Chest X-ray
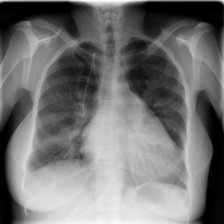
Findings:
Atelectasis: negative
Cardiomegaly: positive
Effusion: negative
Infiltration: positive
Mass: negative
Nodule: negative
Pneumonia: negative
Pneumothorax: negative
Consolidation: negative
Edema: negative
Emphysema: negative
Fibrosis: negative
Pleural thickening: negative
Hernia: negative